Question: How do you change the color scheme of a basic ComboBox UI? I what I've tried is: setForeGround, setBackground, setOpaque(true), setOpaque(false) setBorder. But none of these work.
My code right now is:
'''
weaponCB.setBounds(27,250,150,30);
weaponCB.setUI(new BasicComboBoxUI());
weaponCB.setForeground(Color.white);
weaponCB.setBackground(Color.black);
weaponCB.setBorder(whiteBorder);
weaponCB.setFont(new Font("Trajan Pro", Font.BOLD, 15));
lP.add(weaponCB, new Integer(2));
'''
This is what appears:

But what I really want is for the drop down section (white region) to look like the display, (black region with "LANCE" in white) i.e have the background be black, the border be white, and, the words be white. If this is possible and you tell me how, it would be a big help to me. Thanks.
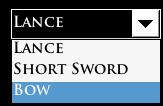
Answer: Very strange, but when I put weaponCB.setUI(new BasicComboBoxUI()); under the setBackground and setForeground and setBorder, the combobox works as expected. Only the border doesn't show up.
'''
weaponCB.setBounds(27,250,150,30);
weaponCB.setForeground(Color.white);
weaponCB.setBackground(Color.black);
weaponCB.setBorder(whiteBorder);
weaponCB.setFont(new Font("Trajan Pro", Font.BOLD, 15));
lP.add(weaponCB, new Integer(2));
weaponCB.setUI(new BasicComboBoxUI());
'''

Another thing that worked was:
'''
@Override
public void paint(Graphics g) {
setBackground(Color.black);
setForeground(Color.white);
super.paint(g);
}
});
'''